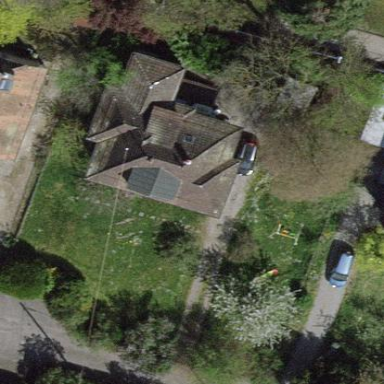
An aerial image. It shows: Garden enclosed by fence.